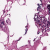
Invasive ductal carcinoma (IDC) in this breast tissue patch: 0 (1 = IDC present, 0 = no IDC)